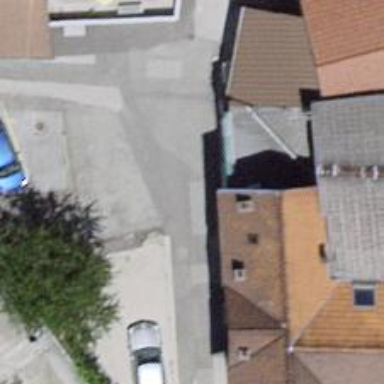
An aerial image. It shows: Living street.